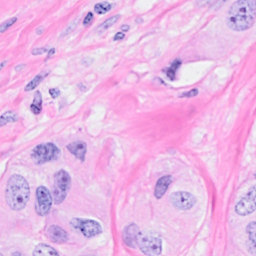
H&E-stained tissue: Breast